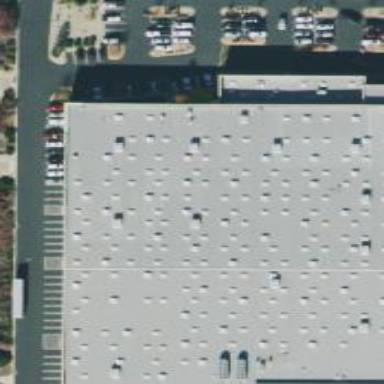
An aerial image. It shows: Retail building housing wholesale supermarket.